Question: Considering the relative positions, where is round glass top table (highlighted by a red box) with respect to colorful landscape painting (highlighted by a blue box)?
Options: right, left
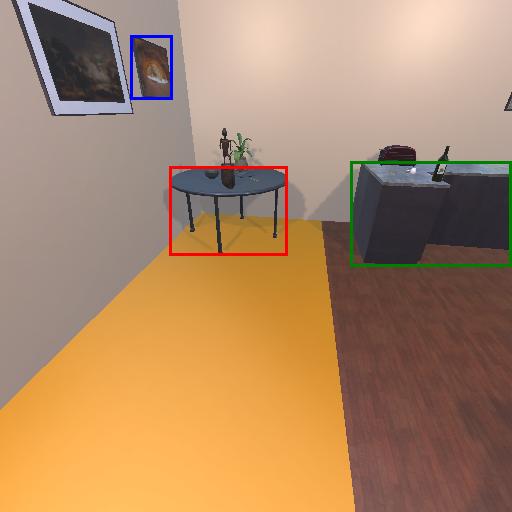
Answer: right